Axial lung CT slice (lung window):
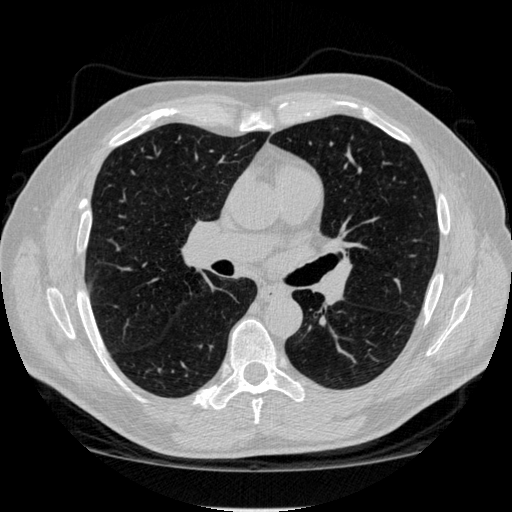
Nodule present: no